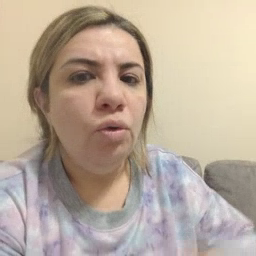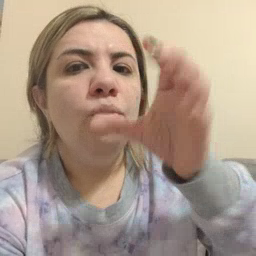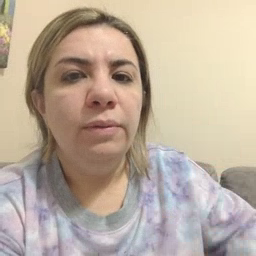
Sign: drink